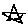
Label: star